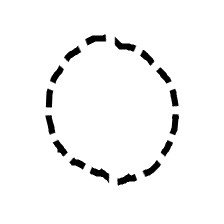
Shape: circle